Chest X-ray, PA view. Patient: 21 years old, sex F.
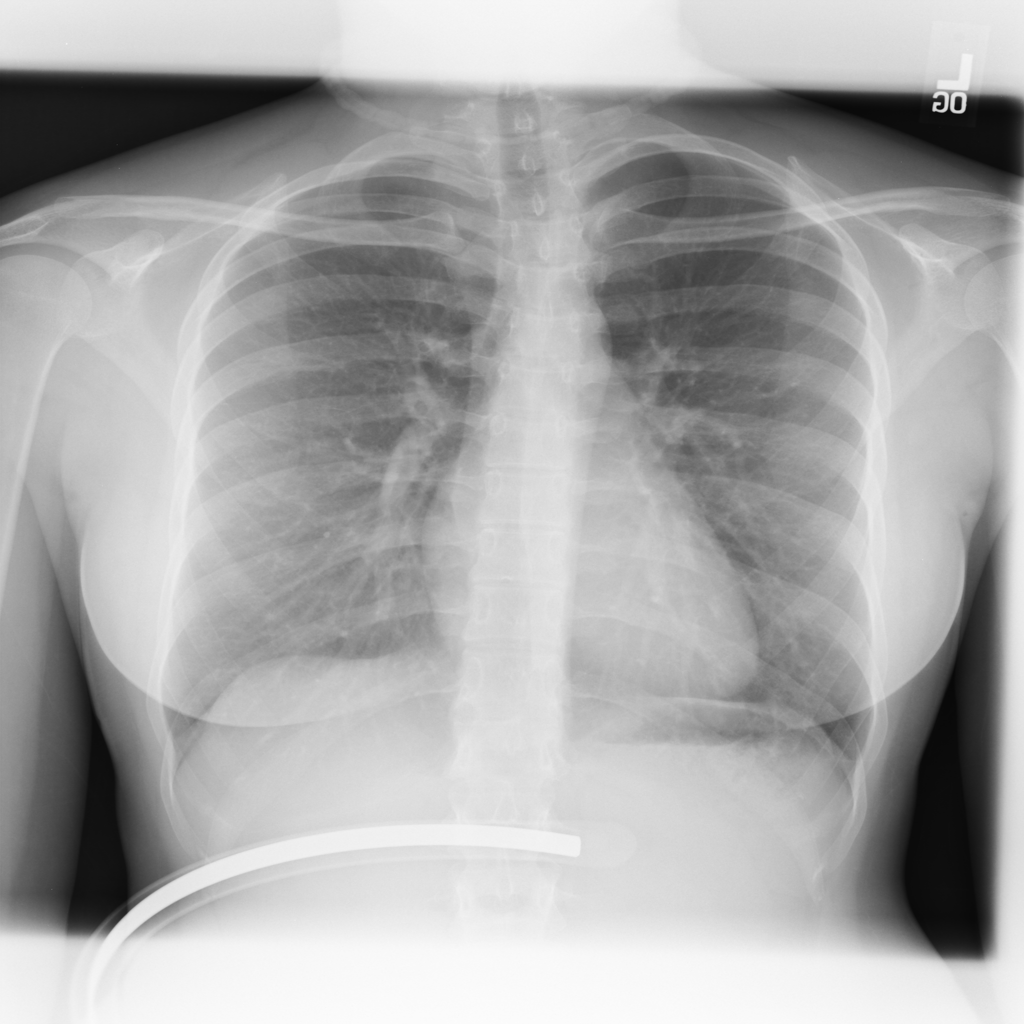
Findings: No Finding